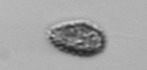
Label: Pseudochattonella_farcimen